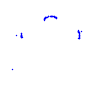
Particle: proton